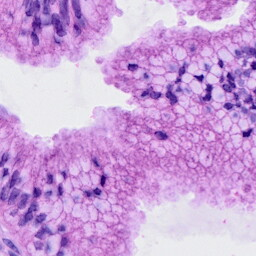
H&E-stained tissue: Cervix